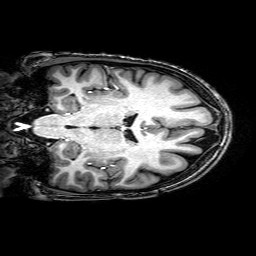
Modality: T1w
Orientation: coronal